Question: I have complied and run the code on a single machine , If I want to run the code on multiple machines in a client server architecture , which file do I place on server and which file do I place on client ?
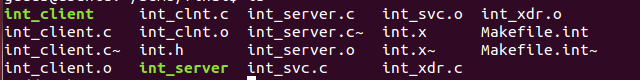
Answer: I'm assuming green indicates an executable file and that the file names follow normal naming practices.
Put 'int_client' on the clients.
Put 'int_server' on the server(s).